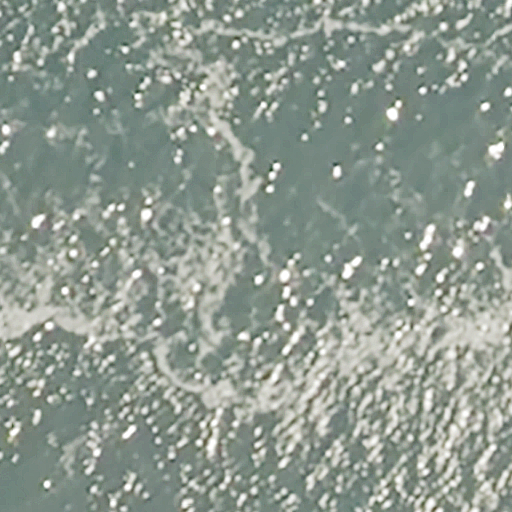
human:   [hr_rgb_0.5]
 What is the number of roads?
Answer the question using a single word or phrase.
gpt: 2

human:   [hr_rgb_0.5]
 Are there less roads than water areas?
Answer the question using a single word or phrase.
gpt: no

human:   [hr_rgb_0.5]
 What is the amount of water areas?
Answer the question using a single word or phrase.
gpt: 1

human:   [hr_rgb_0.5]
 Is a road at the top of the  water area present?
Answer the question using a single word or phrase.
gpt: no

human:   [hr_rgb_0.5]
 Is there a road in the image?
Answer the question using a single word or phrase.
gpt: yes

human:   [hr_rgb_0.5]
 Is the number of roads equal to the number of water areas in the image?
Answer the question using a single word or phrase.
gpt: no

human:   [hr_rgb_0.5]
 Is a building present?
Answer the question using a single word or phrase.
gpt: no

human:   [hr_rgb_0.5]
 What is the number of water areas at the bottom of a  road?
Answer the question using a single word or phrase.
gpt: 0

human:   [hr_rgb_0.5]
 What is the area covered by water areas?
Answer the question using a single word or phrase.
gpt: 10603m2

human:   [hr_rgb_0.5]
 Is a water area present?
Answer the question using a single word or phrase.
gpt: yes

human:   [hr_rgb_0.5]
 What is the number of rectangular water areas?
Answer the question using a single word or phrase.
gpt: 1

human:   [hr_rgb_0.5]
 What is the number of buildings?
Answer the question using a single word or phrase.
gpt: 0

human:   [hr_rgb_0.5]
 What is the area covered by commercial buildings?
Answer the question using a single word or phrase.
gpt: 0m2

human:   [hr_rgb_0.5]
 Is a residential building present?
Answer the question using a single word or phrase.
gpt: no

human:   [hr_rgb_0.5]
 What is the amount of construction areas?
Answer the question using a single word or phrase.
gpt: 0

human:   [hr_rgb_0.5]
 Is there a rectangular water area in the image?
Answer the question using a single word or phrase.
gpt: yes

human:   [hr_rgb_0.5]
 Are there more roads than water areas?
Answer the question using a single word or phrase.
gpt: yes

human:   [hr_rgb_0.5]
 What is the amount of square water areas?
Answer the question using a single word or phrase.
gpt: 0

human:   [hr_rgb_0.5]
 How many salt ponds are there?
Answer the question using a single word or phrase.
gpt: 0

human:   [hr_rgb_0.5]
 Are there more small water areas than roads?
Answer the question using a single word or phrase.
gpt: no

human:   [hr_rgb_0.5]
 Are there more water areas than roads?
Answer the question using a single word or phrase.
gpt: no

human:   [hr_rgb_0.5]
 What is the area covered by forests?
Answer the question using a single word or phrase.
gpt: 0m2

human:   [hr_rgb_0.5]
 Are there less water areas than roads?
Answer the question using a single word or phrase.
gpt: yes

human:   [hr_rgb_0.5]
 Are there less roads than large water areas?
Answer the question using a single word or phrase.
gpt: no

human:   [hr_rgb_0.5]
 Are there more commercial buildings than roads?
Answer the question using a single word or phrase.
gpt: no

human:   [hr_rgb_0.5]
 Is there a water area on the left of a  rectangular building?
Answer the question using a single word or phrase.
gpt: no

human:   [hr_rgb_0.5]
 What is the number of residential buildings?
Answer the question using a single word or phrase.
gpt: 0

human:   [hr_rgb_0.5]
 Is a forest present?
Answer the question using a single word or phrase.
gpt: no

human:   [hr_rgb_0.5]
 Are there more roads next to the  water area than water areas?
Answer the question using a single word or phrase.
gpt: yes

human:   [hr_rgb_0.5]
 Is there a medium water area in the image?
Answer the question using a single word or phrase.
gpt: no

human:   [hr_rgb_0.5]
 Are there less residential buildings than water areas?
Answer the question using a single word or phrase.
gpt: yes

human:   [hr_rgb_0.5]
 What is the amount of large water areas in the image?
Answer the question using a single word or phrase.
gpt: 1

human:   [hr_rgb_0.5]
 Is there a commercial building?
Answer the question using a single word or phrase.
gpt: no

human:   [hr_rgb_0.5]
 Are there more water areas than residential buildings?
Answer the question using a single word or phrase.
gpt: yes

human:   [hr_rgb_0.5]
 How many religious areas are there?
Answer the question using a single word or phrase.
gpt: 0

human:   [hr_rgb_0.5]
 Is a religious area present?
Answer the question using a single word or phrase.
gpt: no

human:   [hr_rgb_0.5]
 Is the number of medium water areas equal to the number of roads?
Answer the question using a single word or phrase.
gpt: no

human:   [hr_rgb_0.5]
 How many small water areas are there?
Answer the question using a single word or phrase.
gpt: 0

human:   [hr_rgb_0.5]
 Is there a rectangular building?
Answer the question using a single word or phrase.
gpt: no

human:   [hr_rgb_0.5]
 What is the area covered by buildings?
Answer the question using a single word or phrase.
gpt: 0m2

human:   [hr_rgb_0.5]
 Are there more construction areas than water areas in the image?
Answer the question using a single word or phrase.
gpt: no

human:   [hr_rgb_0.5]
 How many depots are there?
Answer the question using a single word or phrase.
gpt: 0

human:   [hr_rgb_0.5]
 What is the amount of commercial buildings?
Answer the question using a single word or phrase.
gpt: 0

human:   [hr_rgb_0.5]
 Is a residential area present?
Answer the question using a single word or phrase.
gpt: no

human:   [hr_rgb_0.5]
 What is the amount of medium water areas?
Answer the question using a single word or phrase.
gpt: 0

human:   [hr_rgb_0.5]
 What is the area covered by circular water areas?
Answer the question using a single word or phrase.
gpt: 0m2

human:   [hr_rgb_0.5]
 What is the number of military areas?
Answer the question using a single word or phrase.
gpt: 0

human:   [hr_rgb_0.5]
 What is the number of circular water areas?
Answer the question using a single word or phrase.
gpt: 0

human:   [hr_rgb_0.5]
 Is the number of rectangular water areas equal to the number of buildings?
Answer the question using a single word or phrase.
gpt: no

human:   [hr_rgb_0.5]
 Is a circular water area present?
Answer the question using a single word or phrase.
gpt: no

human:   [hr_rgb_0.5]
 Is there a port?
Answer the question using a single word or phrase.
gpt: no

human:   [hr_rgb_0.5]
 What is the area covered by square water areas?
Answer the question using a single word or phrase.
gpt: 0m2

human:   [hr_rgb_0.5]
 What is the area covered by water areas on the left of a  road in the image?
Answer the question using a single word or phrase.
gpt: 0m2

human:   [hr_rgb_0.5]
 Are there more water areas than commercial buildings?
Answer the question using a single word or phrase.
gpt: yes

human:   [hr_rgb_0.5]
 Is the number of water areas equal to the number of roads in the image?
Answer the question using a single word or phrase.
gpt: no

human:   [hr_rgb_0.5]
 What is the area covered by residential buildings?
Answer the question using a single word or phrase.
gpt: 0m2

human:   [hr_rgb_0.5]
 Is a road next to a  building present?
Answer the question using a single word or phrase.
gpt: no

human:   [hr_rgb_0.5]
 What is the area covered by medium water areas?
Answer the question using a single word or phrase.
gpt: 0m2

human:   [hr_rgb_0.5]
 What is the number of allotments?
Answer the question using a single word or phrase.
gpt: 0

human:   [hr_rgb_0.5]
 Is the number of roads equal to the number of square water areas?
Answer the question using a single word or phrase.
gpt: no

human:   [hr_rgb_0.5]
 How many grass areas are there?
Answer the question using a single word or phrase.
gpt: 0

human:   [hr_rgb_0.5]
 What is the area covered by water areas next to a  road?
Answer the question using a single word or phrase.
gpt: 10603m2

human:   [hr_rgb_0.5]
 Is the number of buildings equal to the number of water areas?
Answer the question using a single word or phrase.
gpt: no

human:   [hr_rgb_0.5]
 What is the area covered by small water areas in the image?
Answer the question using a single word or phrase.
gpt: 0m2